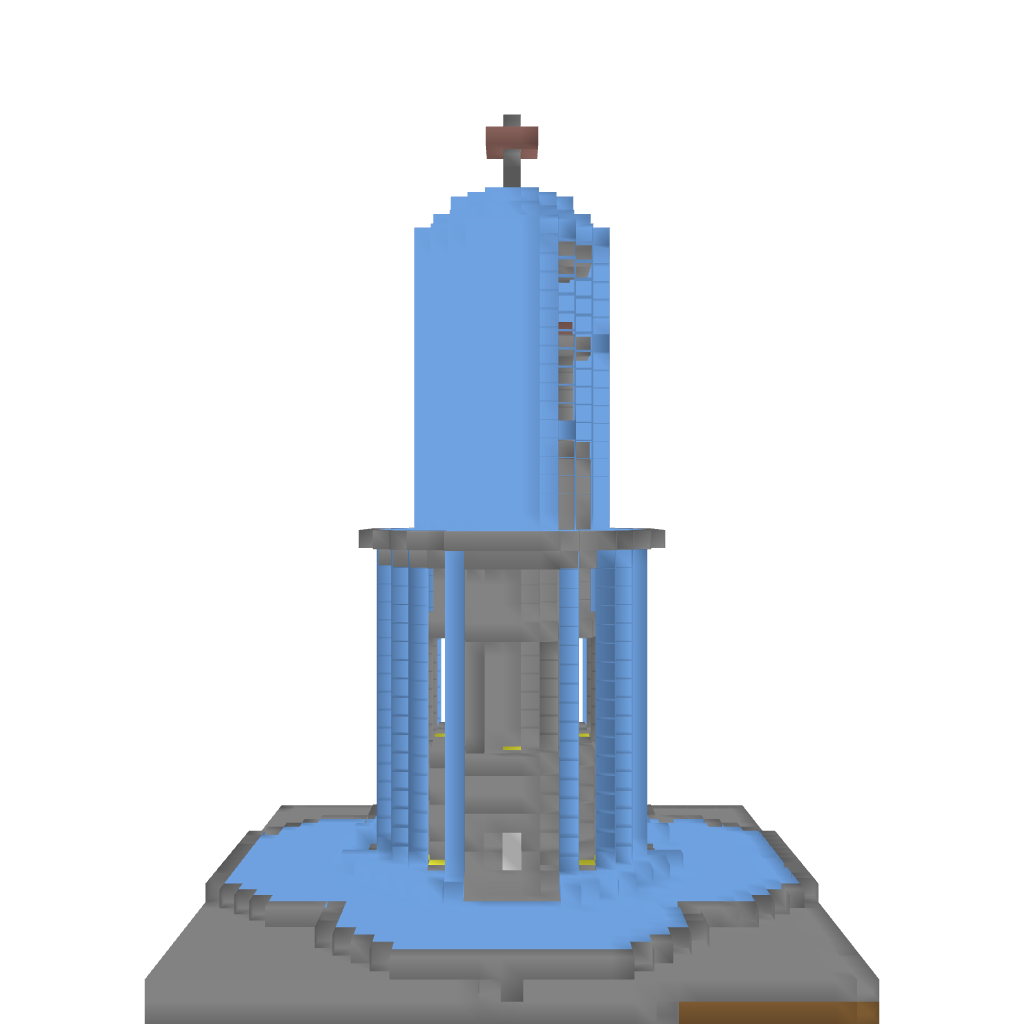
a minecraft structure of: Modern Grand Fountain high quality